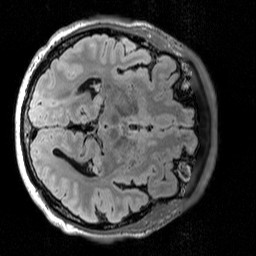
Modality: T2w
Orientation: axial
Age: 64
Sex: male
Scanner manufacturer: siemens
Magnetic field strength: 3 T
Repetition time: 5 s
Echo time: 0.386 s